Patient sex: M
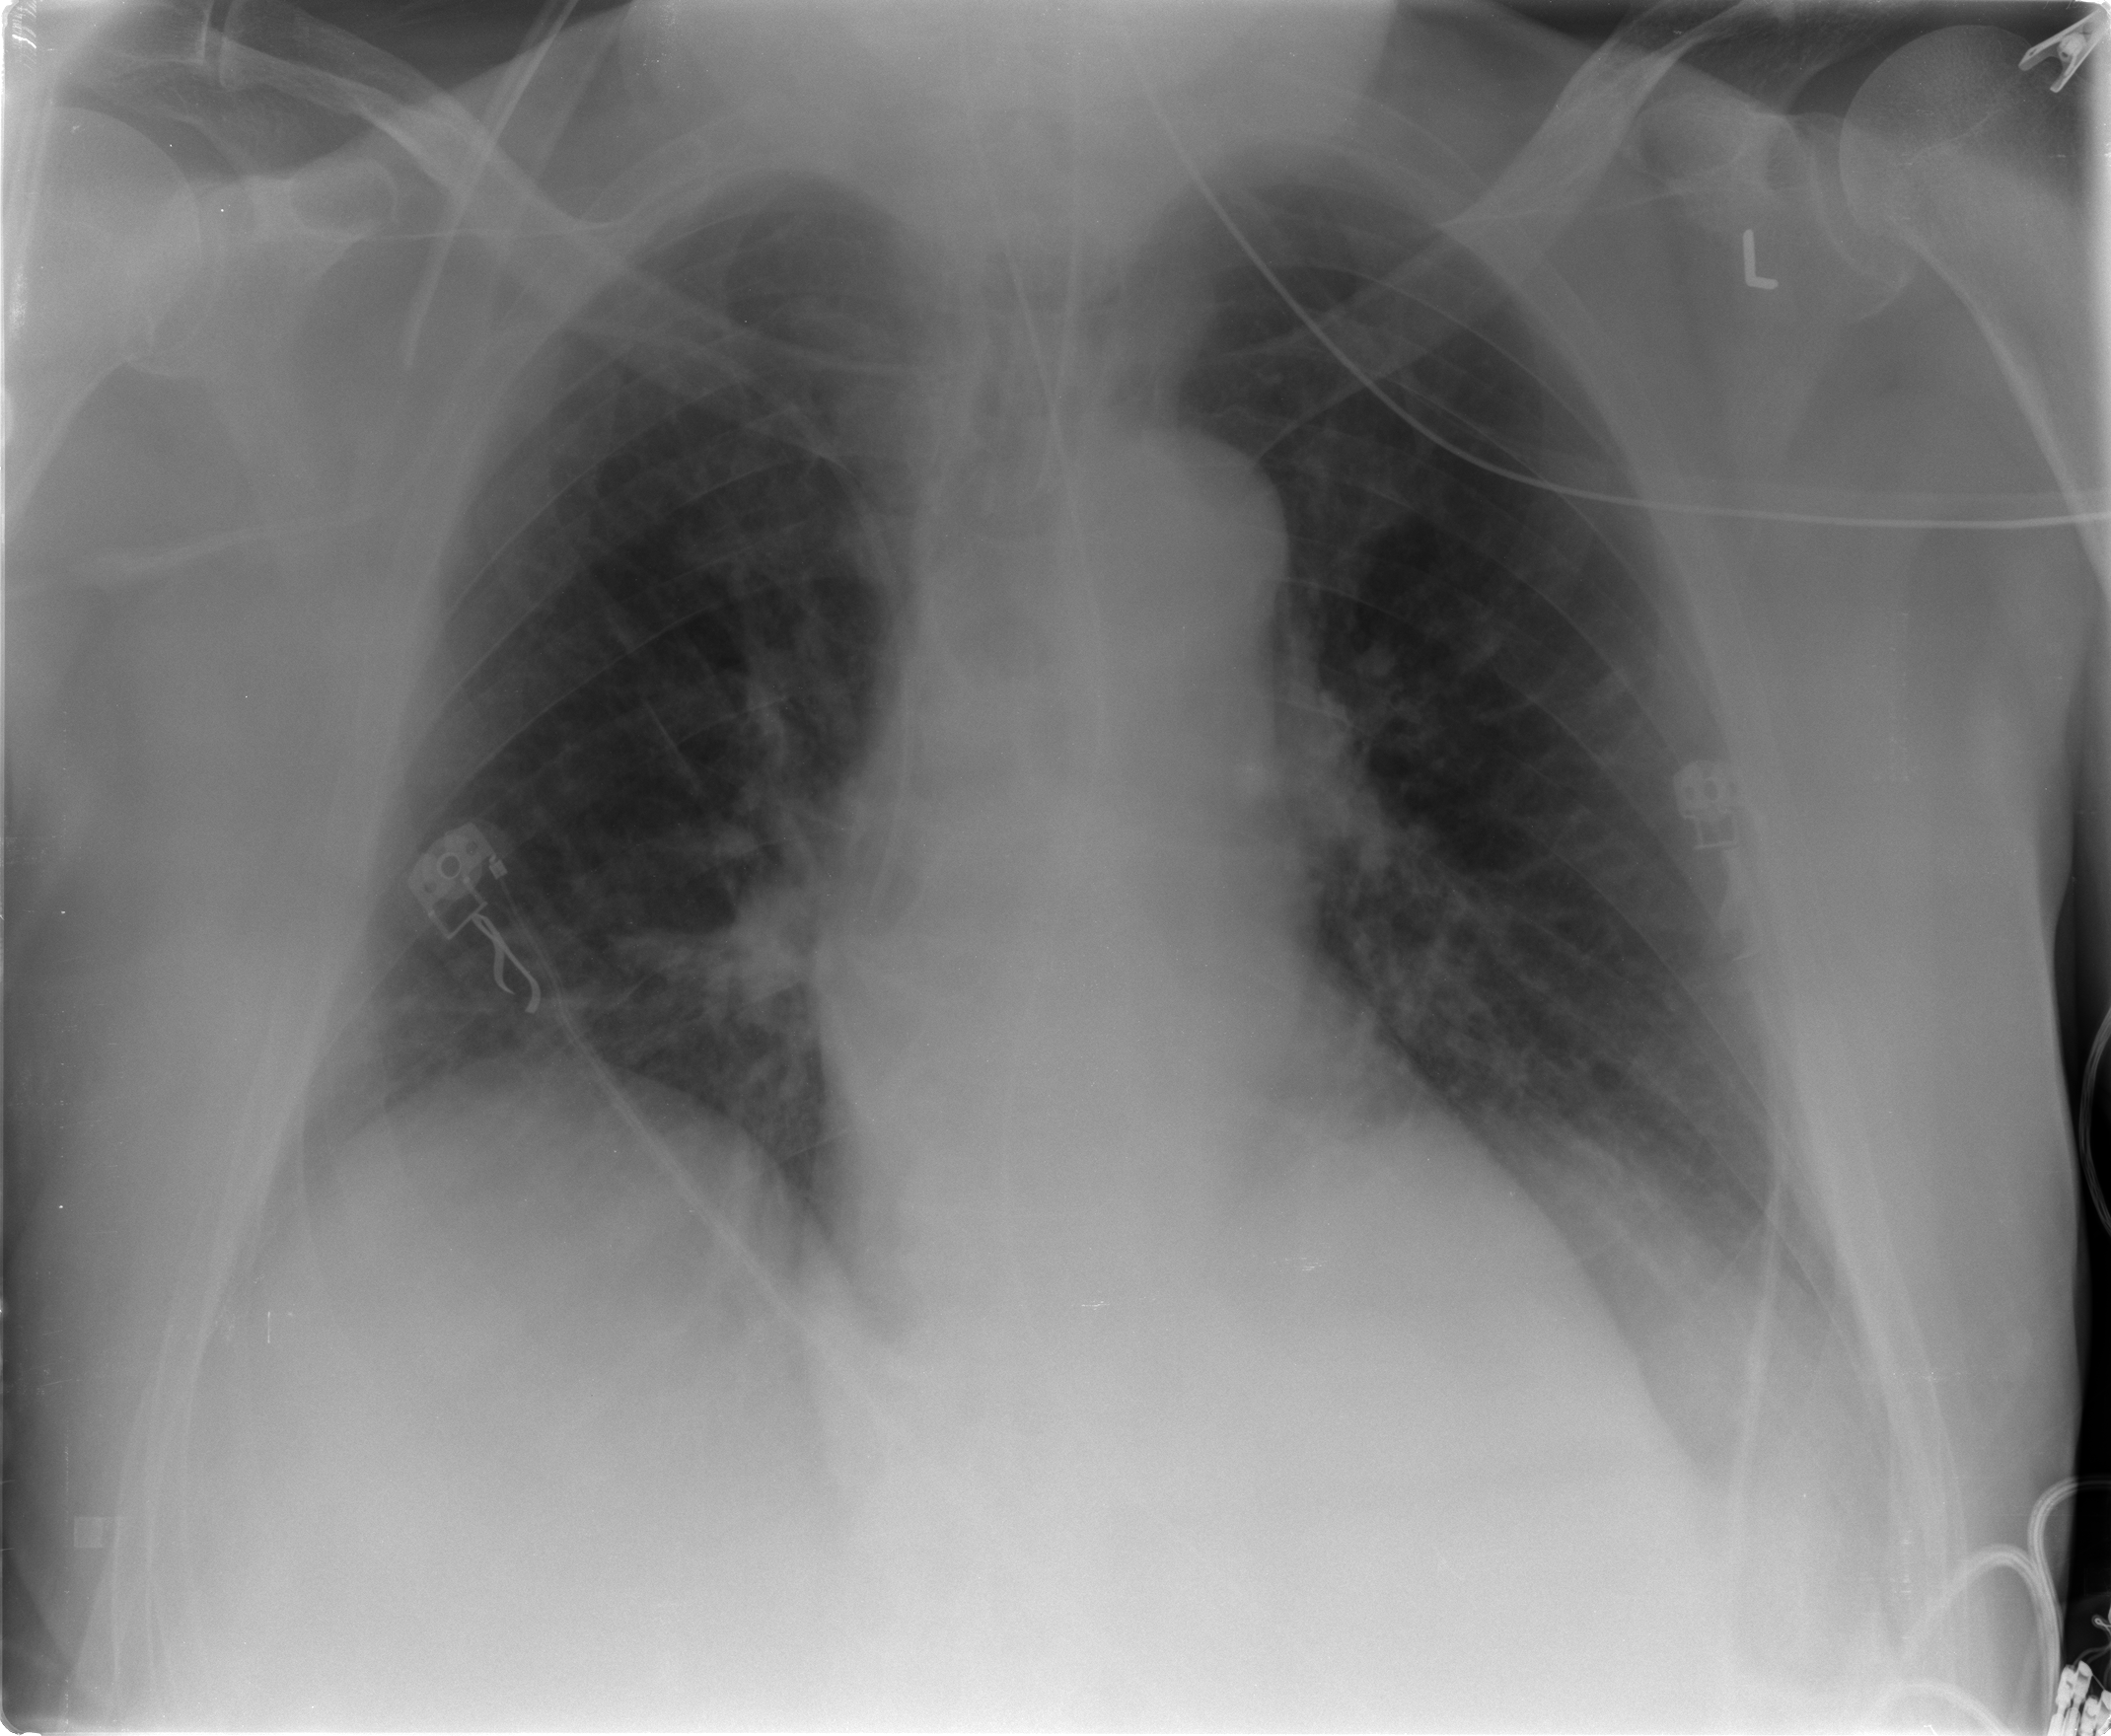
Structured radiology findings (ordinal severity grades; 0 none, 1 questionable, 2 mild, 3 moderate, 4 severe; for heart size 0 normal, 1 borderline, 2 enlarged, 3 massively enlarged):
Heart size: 0
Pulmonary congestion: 0
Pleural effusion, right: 0
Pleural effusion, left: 1
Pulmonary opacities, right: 0
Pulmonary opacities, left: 0
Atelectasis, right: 1
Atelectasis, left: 0